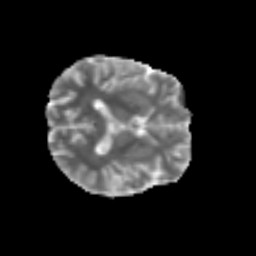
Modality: MD
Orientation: axial
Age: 60
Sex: female
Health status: ill
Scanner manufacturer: siemens
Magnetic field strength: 3 T
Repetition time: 8.7 s
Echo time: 0.11 s